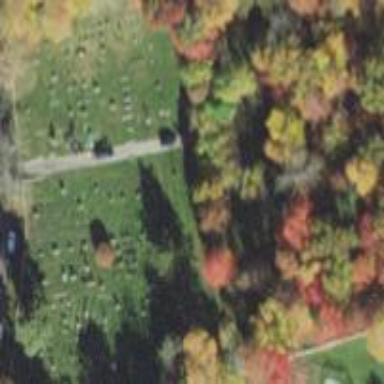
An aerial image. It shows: Cemetery area categorized as cemetery.